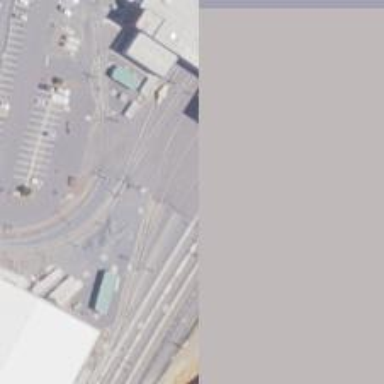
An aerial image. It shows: Light rail service yard with electrified contact lines.